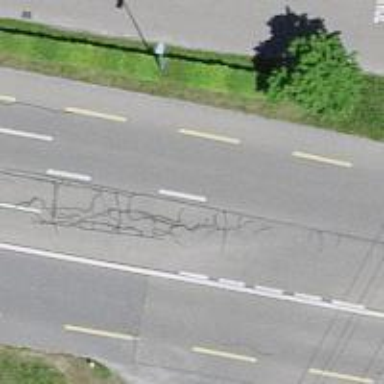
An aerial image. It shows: Primary highway with asphalt surface and lanes for cycling on both sides.